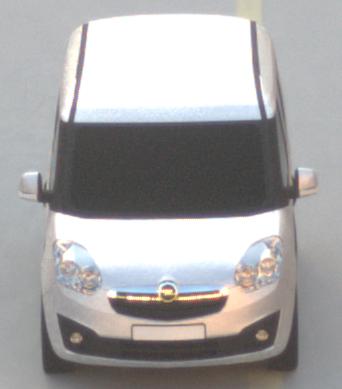
Make: Opel
Model: Combo Combi L1H1 1.4
Detailed model: Combo (D) Combi
Model produced from: 2012/01
Model produced until: 2013/11
Doors: 5
Color: white
Road condition: dry road
Daytime: sunrise or sunset
Contrast: low contrast